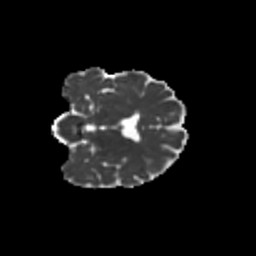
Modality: MD
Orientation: coronal
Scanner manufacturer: siemens
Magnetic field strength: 3 T
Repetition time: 9.2 s
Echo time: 0.084 s